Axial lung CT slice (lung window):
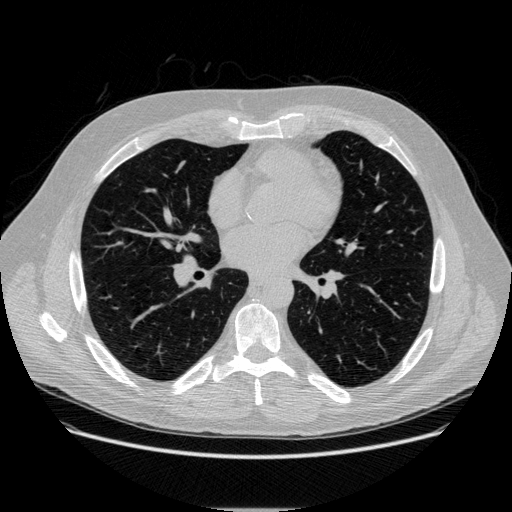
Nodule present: no